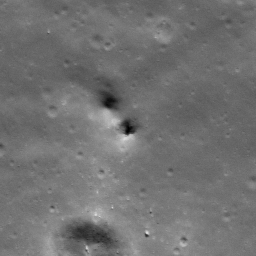
Pit: Copernicus 13b
Host crater: Copernicus
Host type: impact_melt
Lunar coordinates: latitude 10.18, longitude 339.881